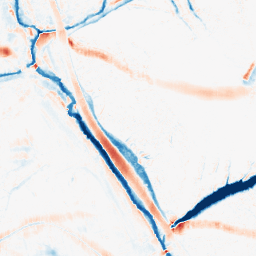
Category: morphological
Decomposition family: morphological_ellipse
Decomposition parameters: operation: average
width: 20
height: 10
Upsampling method: sinc_hamming
Upsampling parameters: scale: 2
kernel_size: 4
Upsampling scale: 2